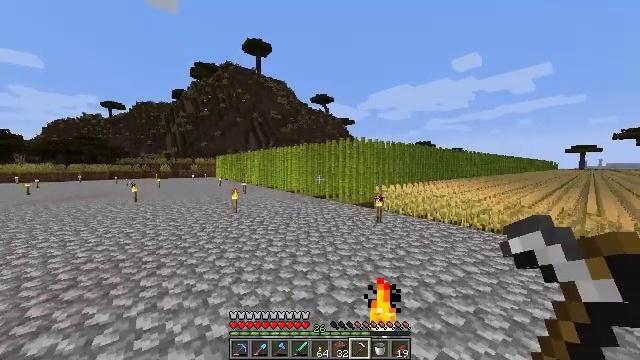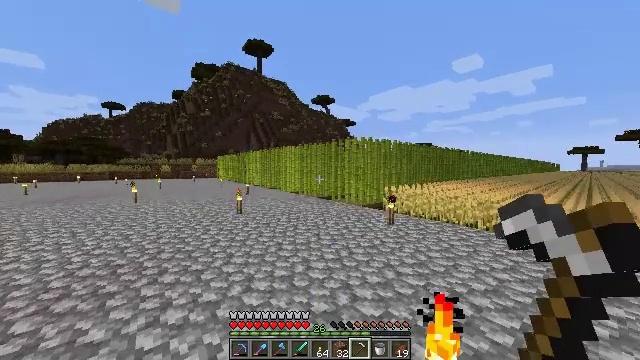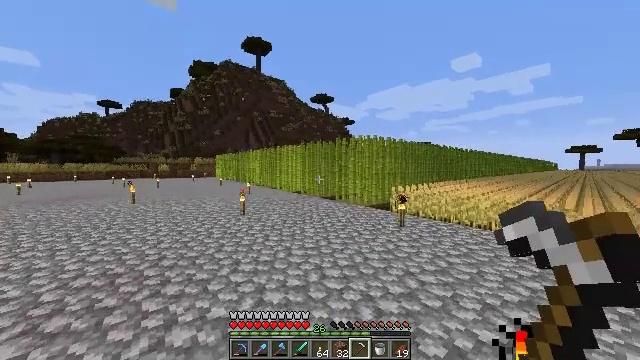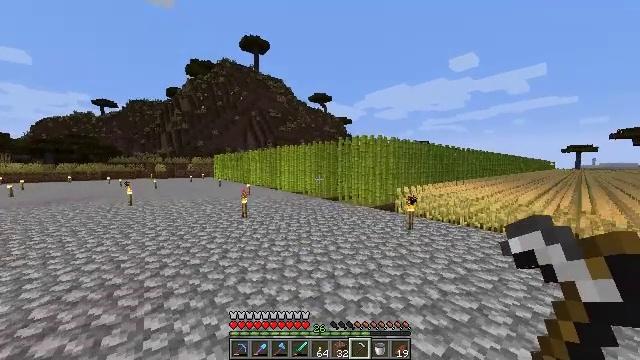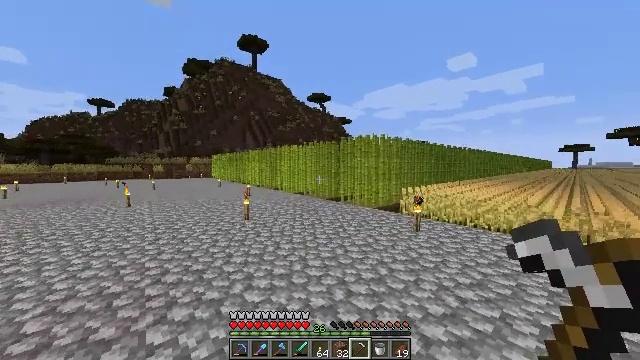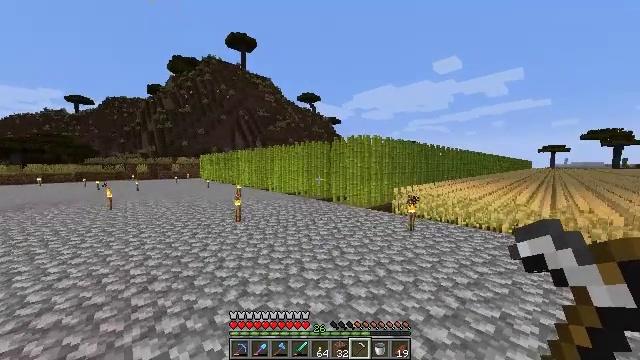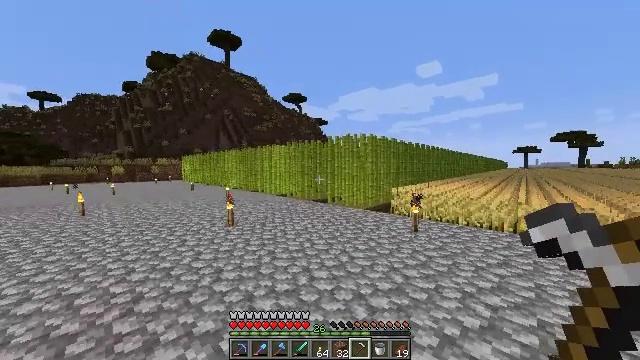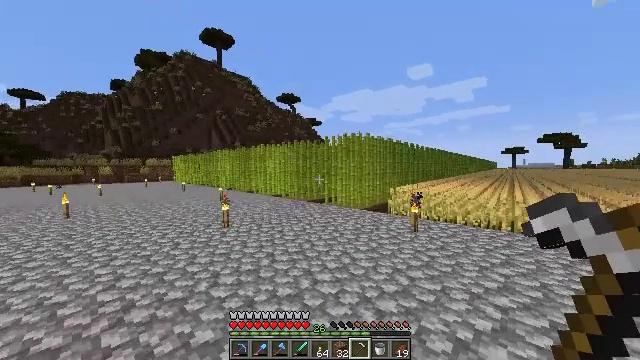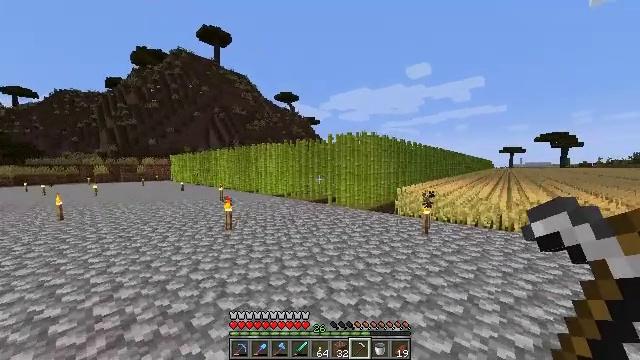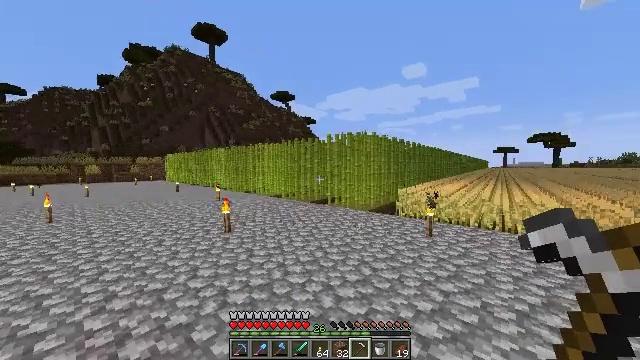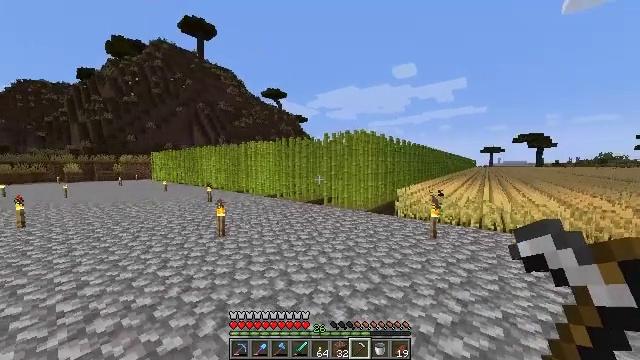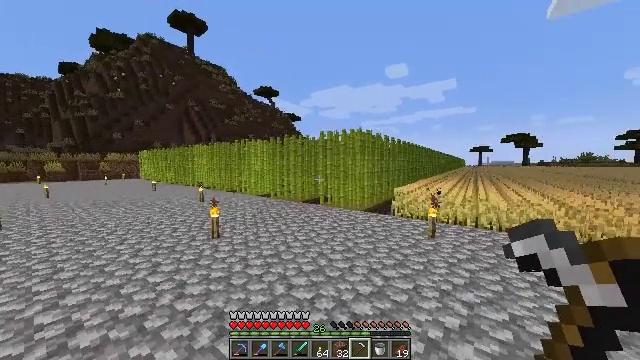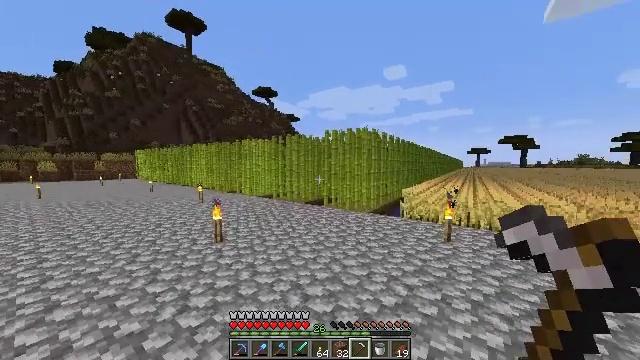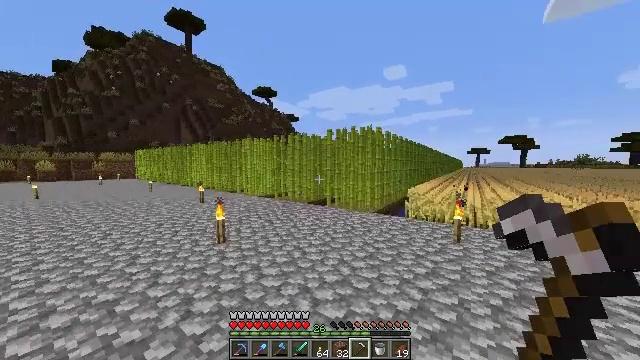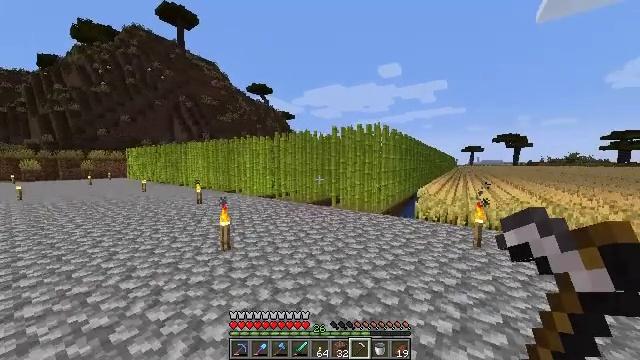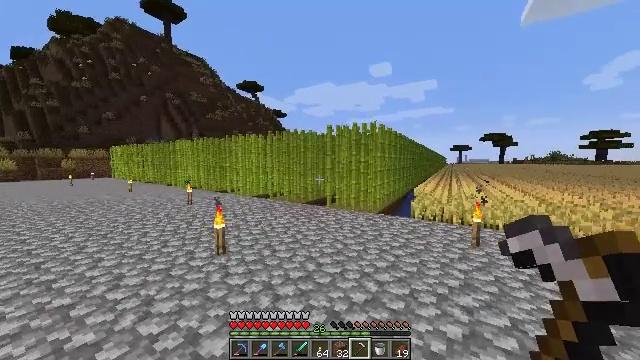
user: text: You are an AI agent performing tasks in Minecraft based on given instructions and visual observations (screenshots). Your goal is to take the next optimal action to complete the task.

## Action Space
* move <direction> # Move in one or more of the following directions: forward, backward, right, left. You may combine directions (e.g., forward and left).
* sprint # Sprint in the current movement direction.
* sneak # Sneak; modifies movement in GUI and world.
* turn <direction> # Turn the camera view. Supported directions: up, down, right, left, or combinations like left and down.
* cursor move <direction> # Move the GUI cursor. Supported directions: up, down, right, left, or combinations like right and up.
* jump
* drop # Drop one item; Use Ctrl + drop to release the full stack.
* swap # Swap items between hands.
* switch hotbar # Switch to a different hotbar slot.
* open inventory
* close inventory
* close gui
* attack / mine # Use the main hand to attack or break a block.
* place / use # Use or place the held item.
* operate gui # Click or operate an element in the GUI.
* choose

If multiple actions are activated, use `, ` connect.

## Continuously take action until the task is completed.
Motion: motion action
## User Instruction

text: Cut down the sugar cane stalks.
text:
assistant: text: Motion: move forward and move left, sprint
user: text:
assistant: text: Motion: move forward and move left, sprint
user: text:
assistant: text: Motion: move forward and move left, sprint
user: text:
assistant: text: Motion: move forward and move left, sprint
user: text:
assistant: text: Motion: move forward and move left, sprint, turn right
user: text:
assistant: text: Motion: move forward and move left, sprint, turn right
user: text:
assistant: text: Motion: move forward and move left, sprint, turn right
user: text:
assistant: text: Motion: move forward and move left, sprint
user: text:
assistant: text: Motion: move forward and move left, sprint, turn right
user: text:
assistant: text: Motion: move forward and move left, sprint, turn right
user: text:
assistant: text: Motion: move forward and move left, sprint, turn right
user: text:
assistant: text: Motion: move forward and move left, sprint
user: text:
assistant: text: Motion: move forward and move left, sprint
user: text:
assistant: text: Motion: move forward and move left, sprint, turn right
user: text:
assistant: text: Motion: move forward and move left, sprint, turn right
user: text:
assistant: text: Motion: move forward and move left, sprint, turn right
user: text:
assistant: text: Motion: move forward and move left, sprint, turn right
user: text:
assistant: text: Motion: move forward and move left
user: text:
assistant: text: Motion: move forward and move left
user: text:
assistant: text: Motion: move forward and move left
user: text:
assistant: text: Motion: move forward and move left
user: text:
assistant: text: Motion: move forward and move left, turn right
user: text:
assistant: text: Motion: move forward and move left, turn right
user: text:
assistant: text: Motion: move forward and move left, turn right
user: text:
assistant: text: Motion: move forward and move left, turn right
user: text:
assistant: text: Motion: move forward and move left
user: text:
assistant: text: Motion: move forward
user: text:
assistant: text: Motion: move forward, turn right
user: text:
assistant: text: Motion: move forward
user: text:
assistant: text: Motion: move forward, turn right